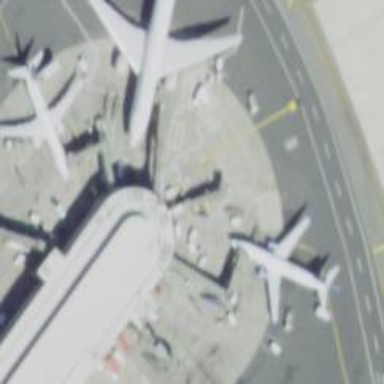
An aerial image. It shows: Airport gate.